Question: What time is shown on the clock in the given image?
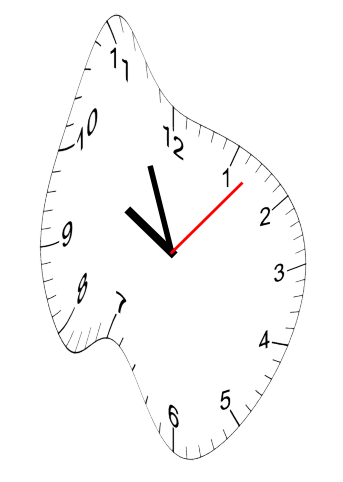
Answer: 09:56:07